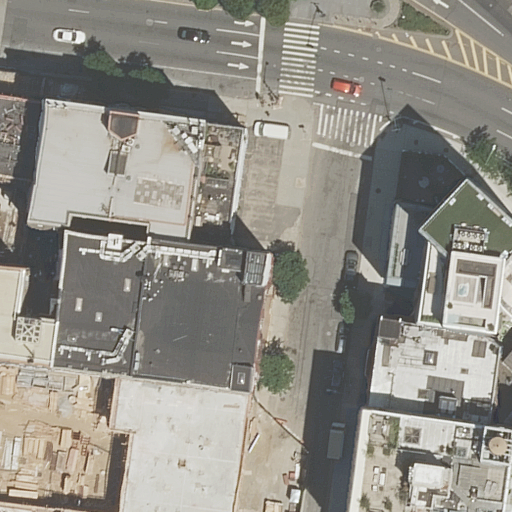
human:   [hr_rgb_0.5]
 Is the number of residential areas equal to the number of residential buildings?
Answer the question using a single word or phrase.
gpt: no

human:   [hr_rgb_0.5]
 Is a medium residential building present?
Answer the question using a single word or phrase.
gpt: yes

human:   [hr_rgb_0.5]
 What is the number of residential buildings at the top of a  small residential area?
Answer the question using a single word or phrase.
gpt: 0

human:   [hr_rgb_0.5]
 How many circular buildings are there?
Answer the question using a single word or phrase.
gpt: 0

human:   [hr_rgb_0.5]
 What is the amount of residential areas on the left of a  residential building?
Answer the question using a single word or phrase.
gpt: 0

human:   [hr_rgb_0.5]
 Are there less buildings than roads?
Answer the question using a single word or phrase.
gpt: yes

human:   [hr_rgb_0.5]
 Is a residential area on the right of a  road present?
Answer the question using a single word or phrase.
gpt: yes

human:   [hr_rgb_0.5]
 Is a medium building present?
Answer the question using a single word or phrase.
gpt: yes

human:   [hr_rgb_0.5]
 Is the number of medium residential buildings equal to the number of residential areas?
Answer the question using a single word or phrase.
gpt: no

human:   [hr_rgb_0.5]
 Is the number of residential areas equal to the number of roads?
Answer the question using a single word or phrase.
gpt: no

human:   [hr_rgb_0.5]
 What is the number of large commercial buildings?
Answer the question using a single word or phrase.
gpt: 0

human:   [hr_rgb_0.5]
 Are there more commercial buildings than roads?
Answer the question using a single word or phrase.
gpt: no

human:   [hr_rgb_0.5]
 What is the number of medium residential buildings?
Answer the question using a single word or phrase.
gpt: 4

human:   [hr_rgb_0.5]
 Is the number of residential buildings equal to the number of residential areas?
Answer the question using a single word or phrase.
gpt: no

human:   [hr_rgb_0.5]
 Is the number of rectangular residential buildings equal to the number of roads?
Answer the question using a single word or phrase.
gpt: no

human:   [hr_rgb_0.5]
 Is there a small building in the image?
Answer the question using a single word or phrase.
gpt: yes

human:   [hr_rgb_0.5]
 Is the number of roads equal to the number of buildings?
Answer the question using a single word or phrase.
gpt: no

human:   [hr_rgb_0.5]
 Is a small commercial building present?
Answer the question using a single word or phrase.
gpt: no

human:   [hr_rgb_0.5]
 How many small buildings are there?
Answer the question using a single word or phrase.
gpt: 1

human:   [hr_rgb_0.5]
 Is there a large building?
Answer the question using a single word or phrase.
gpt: yes

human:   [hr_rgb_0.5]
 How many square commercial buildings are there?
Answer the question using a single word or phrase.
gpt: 0

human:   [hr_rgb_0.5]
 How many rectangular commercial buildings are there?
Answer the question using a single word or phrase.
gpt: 0

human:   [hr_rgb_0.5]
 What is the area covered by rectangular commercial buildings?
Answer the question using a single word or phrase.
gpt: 0m2

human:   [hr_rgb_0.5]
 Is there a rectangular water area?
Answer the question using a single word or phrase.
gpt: no

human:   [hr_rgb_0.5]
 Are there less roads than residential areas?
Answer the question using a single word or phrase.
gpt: no

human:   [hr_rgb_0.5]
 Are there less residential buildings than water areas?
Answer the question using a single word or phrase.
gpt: no

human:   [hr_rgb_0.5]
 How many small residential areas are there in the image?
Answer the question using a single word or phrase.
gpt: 0

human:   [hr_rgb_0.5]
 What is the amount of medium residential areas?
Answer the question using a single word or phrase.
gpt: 0

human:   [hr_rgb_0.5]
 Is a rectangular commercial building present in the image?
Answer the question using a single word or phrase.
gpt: no

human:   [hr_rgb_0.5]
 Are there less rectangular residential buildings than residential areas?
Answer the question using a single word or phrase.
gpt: no

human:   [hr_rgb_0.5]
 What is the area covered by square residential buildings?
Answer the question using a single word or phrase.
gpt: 0m2

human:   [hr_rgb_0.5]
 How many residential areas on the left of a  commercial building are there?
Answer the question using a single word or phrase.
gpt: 0

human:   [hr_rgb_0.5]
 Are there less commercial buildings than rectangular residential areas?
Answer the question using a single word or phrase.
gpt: yes

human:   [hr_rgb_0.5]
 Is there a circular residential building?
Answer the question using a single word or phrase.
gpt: no

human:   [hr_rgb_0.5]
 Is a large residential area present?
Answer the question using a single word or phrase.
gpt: yes

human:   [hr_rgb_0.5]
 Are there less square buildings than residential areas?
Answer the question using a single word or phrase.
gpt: yes